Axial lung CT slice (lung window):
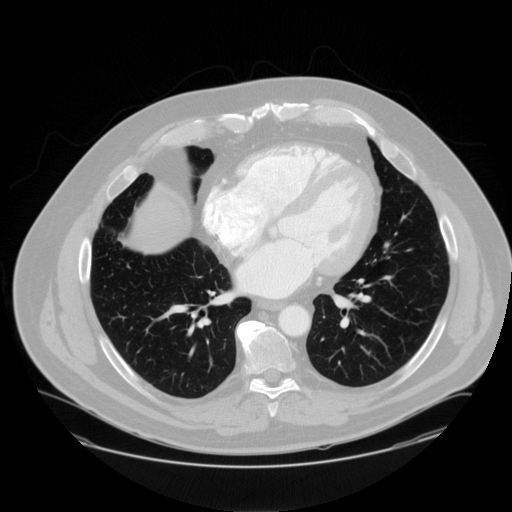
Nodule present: no